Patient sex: M
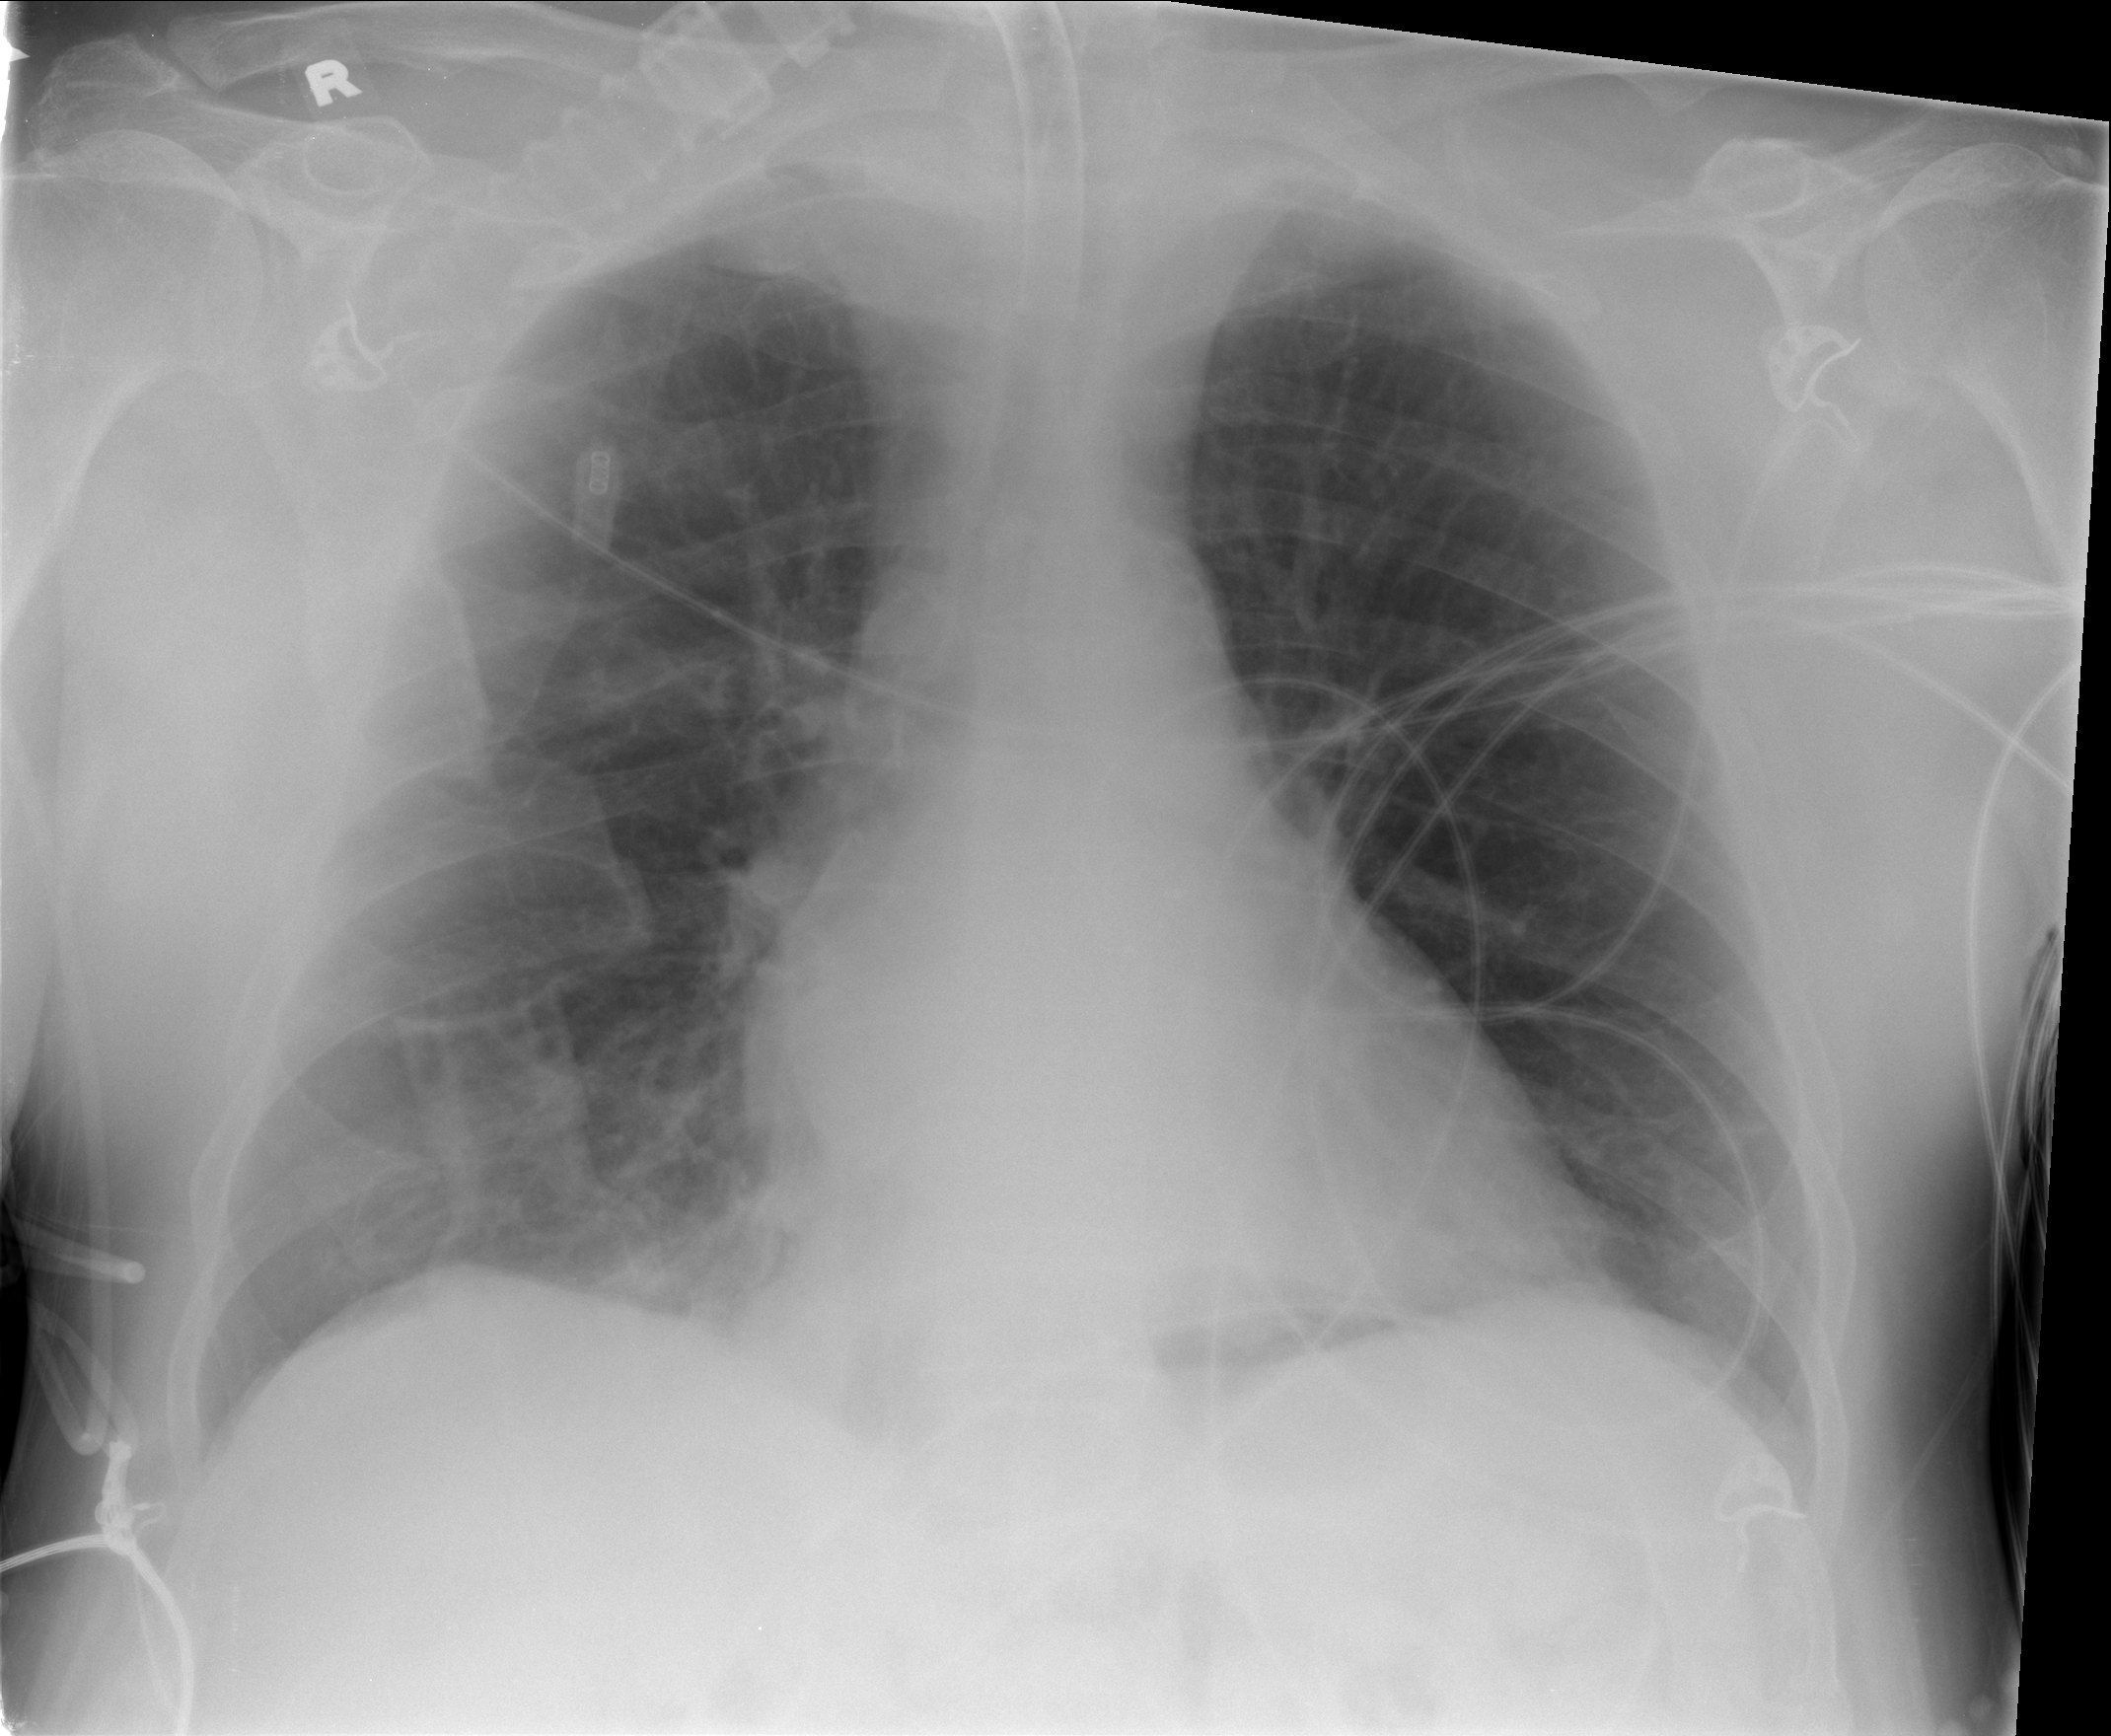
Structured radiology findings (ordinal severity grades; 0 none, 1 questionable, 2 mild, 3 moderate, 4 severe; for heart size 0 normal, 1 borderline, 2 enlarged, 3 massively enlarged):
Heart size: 0
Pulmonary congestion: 0
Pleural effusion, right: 0
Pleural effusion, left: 0
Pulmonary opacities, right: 2
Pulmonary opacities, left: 0
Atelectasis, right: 0
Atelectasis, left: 0